Question: Hi everybody I am trying to make a graphic in R with a matrix and using 'ggplot' package due to R and ggplot give you awesome quality in elements related to graphs. I have a matrix of dim 20x20 and I am trying to get something like this:

I don't like to use excel due to its quality in graphics and because I prefer R but I don't have enough knowledge about ggplot, also I don't know how to add the last value in the matrix to the last column of the matrix. Maybe could you help me to solve this. The 'dput' version of the matrix I am trying to plot is the next:
'''
structure(c(29965719.12, 0, 0, 0, 0, 0, 0, 0, 0, 0, 0, 0, 0,
0, 0, 0, 0, 0, 0, 0, 28429960.41, <PHONE>.41, 0, 0, 0, 0, 0,
0, 0, 0, 0, 0, 0, 0, 0, 0, 0, 0, 0, 0, 26906565.89, <PHONE>.75,
9<PHONE>, 0, 0, 0, 0, 0, 0, 0, 0, 0, 0, 0, 0, 0, 0, 0,
0, 0, 25313701.12, <PHONE>.04, 9<PHONE>, <PHONE>.2, 0,
0, 0, 0, 0, 0, 0, 0, 0, 0, 0, 0, 0, 0, 0, 0, 23748204.59, <PHONE>.46,
909312.66, <PHONE>.88, <PHONE>.89, 0, 0, 0, 0, 0, 0, 0, 0, 0,
0, 0, 0, 0, 0, 0, 22257069.98, <PHONE>.19, 8<PHONE>,
<PHONE>.03, <PHONE>.61, <PHONE>.1, 0, 0, 0, 0, 0, 0, 0, 0, 0,
0, 0, 0, 0, 0, 20834214.97, <PHONE>.98, 856701.27, <PHONE>.09,
<PHONE>.69, <PHONE>.2, <PHONE>.78, 0, 0, 0, 0, 0, 0, 0, 0, 0,
0, 0, 0, 0, <PHONE>.16, <PHONE>.53, 8<PHONE>, <PHONE>.4,
<PHONE>.99, <PHONE>.64, <PHONE>.07, <PHONE>.36, 0, 0, 0, 0, 0,
0, 0, 0, 0, 0, 0, 0, <PHONE>.24, <PHONE>.6, 8<PHONE>,
<PHONE>.58, <PHONE>.22, <PHONE>.97, <PHONE>.08, <PHONE>.55, <PHONE>.06,
0, 0, 0, 0, 0, 0, 0, 0, 0, 0, 0, <PHONE>.26, <PHONE>.92, 799139.77,
<PHONE>.84, <PHONE>.79, <PHONE>.64, <PHONE>.6, <PHONE>.86, <PHONE>.72,
<PHONE>.6, 0, 0, 0, 0, 0, 0, 0, 0, 0, 0, <PHONE>.89, <PHONE>.29,
7<PHONE>, <PHONE>, <PHONE>.26, <PHONE>.1, <PHONE>.38,
<PHONE>.55, <PHONE>.71, <PHONE>.12, <PHONE>.09, 0, 0, 0, 0, 0,
0, 0, 0, 0, <PHONE>.5, <PHONE>.16, 750258.4, 9<PHONE>,
9<PHONE>, <PHONE>.86, <PHONE>.64, <PHONE>.47, <PHONE>.5,
<PHONE>.13, <PHONE>.05, <PHONE>.16, 0, 0, 0, 0, 0, 0, 0, 0, <PHONE>.37,
<PHONE>.11, 7<PHONE>, 946145.08, 956427.08, <PHONE>.33,
<PHONE>.57, <PHONE>.33, <PHONE>.43, <PHONE>.27, <PHONE>.2, <PHONE>.97,
<PHONE>.37, 0, 0, 0, 0, 0, 0, 0, <PHONE>.83, <PHONE>.47, 6<PHONE>,
9<PHONE>, 9<PHONE>, <PHONE>.36, <PHONE>.56, <PHONE>.45,
<PHONE>.01, <PHONE>.4, <PHONE>.44, <PHONE>.54, <PHONE>.15, <PHONE>.09,
0, 0, 0, 0, 0, 0, <PHONE>.05, <PHONE>.98, 671467.57, 875067.23,
9<PHONE>, <PHONE>.77, <PHONE>.7, <PHONE>.12, <PHONE>.96,
<PHONE>.97, <PHONE>.15, <PHONE>.93, <PHONE>.94, <PHONE>.45, <PHONE>.01,
0, 0, 0, 0, 0, <PHONE>.1, 964108.52, 6<PHONE>, 821454.51,
885128.07, <PHONE>.79, <PHONE>.63, <PHONE>.15, <PHONE>.07, <PHONE>.54,
<PHONE>.8, <PHONE>.11, <PHONE>.75, <PHONE>.55, <PHONE>.42, <PHONE>.9,
0, 0, 0, 0, <PHONE>.55, 938546.67, 607981.76, 7<PHONE>,
851119.98, <PHONE>.77, <PHONE>.88, <PHONE>.55, <PHONE>.45, <PHONE>.56,
<PHONE>.27, <PHONE>.83, <PHONE>.75, <PHONE>.78, <PHONE>.67, <PHONE>.84,
<PHONE>.64, 0, 0, 0, <PHONE>.48, 9<PHONE>, 580510.6,
7<PHONE>, 8<PHONE>, <PHONE>.38, <PHONE>.08, <PHONE>.57,
<PHONE>.67, <PHONE>.11, <PHONE>.39, <PHONE>.28, <PHONE>.39, <PHONE>.38,
<PHONE>.57, <PHONE>.09, <PHONE>.36, <PHONE>.27, 0, 0, <PHONE>.43,
878026.84, 5<PHONE>, 733031.09, 7<PHONE>, <PHONE>.62,
<PHONE>.39, <PHONE>.95, <PHONE>.43, <PHONE>.47, <PHONE>.28, <PHONE>.27,
<PHONE>.2, <PHONE>, <PHONE>.91, <PHONE>.57, <PHONE>.55999999,
<PHONE>.51000001, <PHONE>.87, 0, <PHONE>.62, 850380.98, 4<PHONE>,
698711.68, 7<PHONE>, <PHONE>.59, 981550.33, 9<PHONE>,
<PHONE>.57, <PHONE>.16, <PHONE>.92, <PHONE>.11, <PHONE>.85, <PHONE>.54,
<PHONE>.19, <PHONE>.44000001, <PHONE>.57, <PHONE>.19, <PHONE>.16,
<PHONE>.51000001), .Dim = c(20L, 20L), .Dimnames = list(c("ene 10",
"feb 10", "mar 10", "abr 10", "may 10", "jun 10", "jul 10", "ago 10",
"sep 10", "oct 10", "nov 10", "dic 10", "ene 11", "feb 11", "mar 11",
"abr 11", "may 11", "jun 11", "jul 11", "ago 11"), c("ene 10",
"feb 10", "mar 10", "abr 10", "may 10", "jun 10", "jul 10", "ago 10",
"sep 10", "oct 10", "nov 10", "dic 10", "ene 11", "feb 11", "mar 11",
"abr 11", "may 11", "jun 11", "jul 11", "ago 11")))
'''
Thanks a lot of for your help and time.
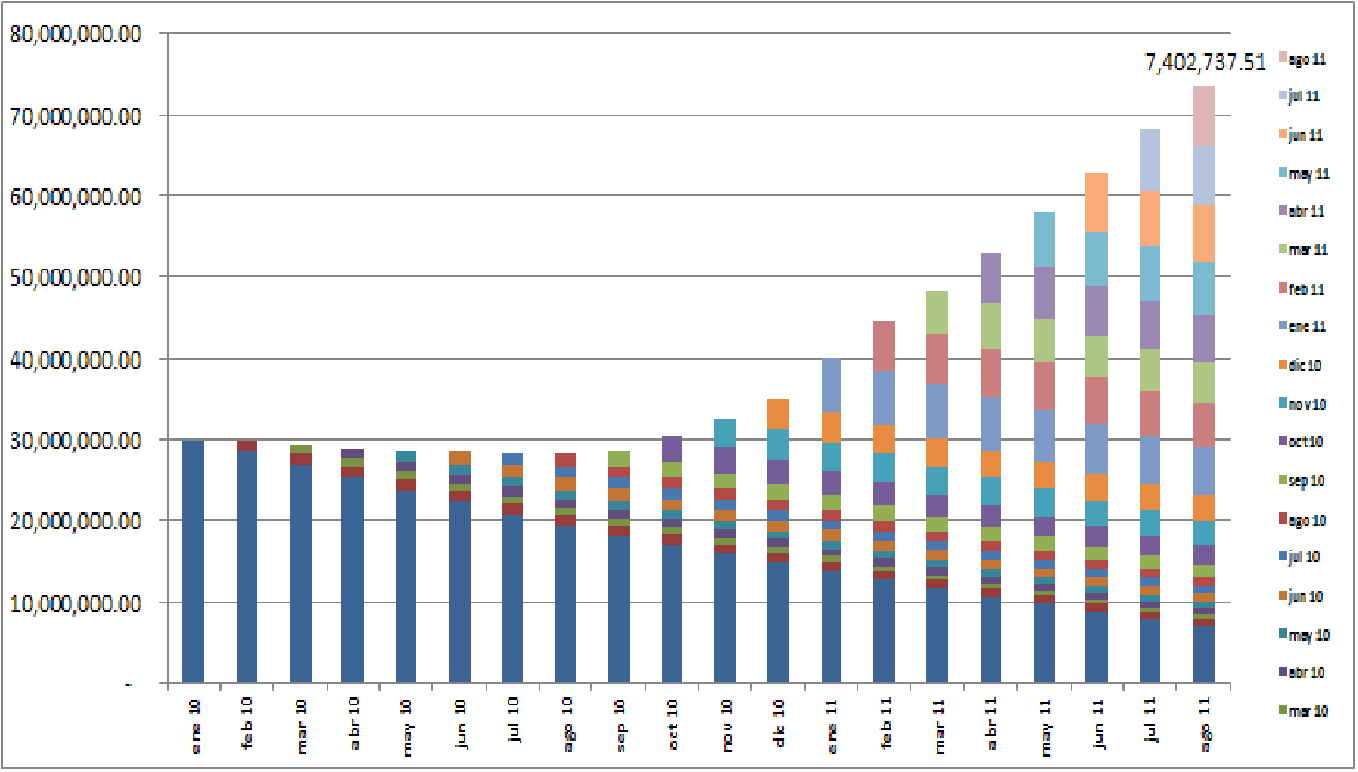
Answer: First, the data needs to be transformed into the long format, i.e., one value per row. This is easy with the 'reshape2' package:
'''
library(reshape2)
dat2 <- melt(dat)
'''
where 'dat' is the name of your matrix.
By default, R will order factor levels alphabetically. The next command restores the original order:
'''
dat2 <- transform(dat2, X1 = factor(X1, colnames(dat)),
X2 = factor(X2, rownames(dat)))
'''
Calculate the the sum of the values in the last column of 'dat':
'''
finalVal <- sum(dat[ , ncol(dat)])
'''
Now, the new data frame 'dat2' can be plotted. The function 'annotate' is used to display the text above the last bar.
'''
library(ggplot2)
ggplot(dat2, aes(x = X2, y = value, fill = X1)) +
geom_bar(stat = "identity") +
annotate("text", x = ncol(dat) - .5, y = finalVal + <PHONE>,
label = finalVal, size = 3)
'''
The arguments 'x' and 'y' of 'annotate' allow defining the position of the text. In the above code, I used '- .5' and '+ <PHONE>' to fine-tune the position.